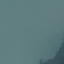
Land use / land cover: SeaLake